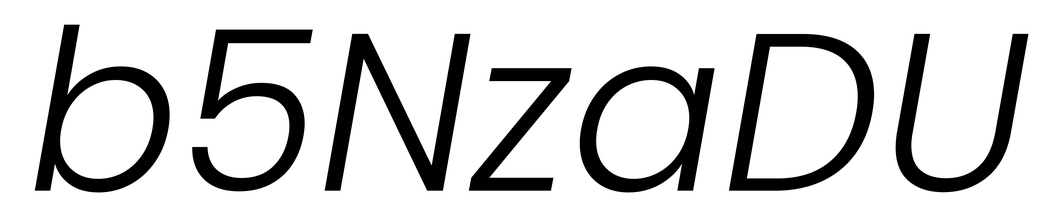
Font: Poppins-LightItalic